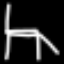
Label: chair